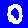
Digit: 0